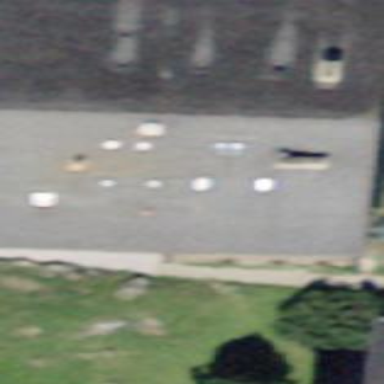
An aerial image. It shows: Building with tiled roof.